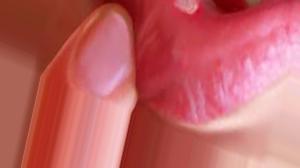
Condition: Mouth Ulcer